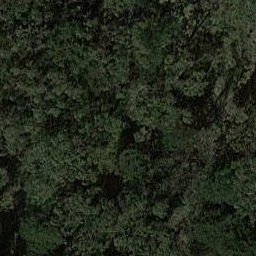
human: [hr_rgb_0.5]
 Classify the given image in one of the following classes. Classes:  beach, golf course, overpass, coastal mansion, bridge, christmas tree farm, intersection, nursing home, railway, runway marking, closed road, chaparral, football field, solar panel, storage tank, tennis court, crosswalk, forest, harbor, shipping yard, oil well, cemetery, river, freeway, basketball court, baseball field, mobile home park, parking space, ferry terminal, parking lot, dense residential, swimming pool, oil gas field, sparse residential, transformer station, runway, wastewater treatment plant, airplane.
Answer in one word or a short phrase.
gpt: forest